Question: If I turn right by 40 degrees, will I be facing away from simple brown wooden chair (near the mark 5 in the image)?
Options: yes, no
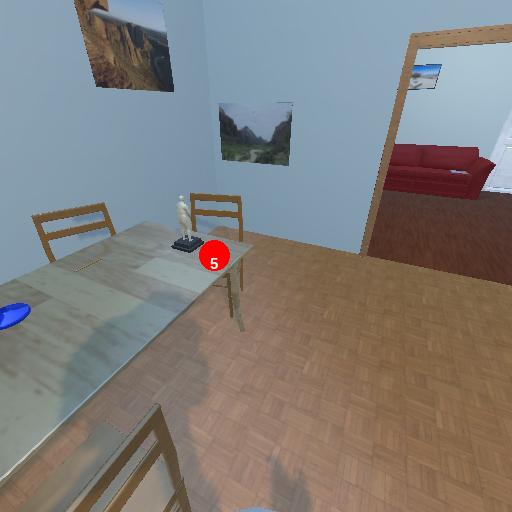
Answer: yes